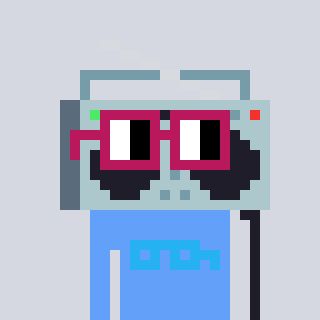
a pixel art character with square dark red glasses, a boombox-shaped head and a blue-colored body on a cool background